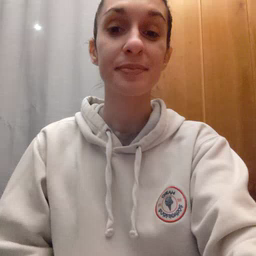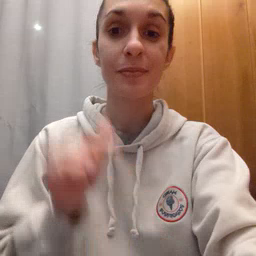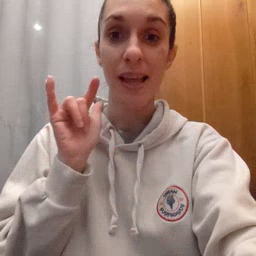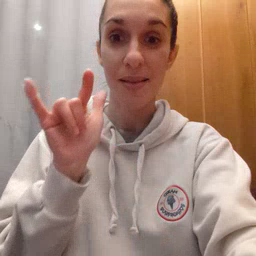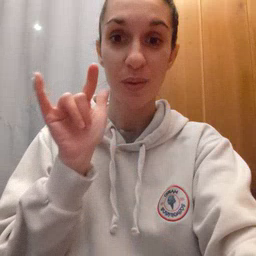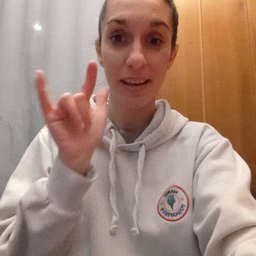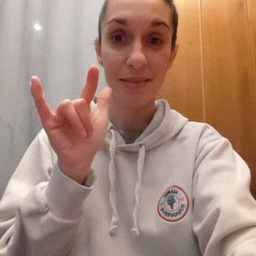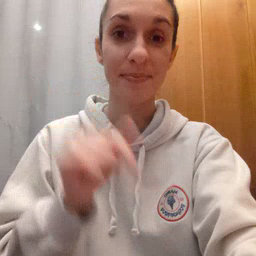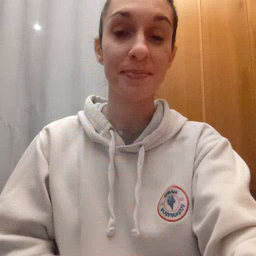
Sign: airplane